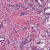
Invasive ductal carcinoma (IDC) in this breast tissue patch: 1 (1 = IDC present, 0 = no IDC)